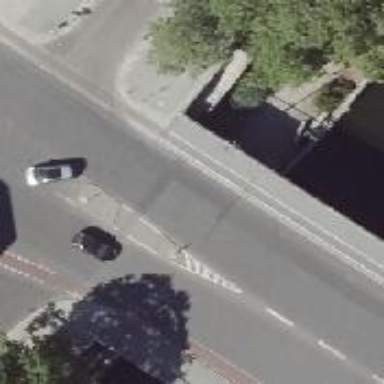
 there is solid line separating the cycleway."